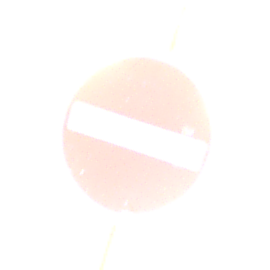
Verkehrszeichen: VerbotDerEinfahrt
Umgebung: Outdoor, Urban
Tageszeit: Night
Wetter: PartlyCloudy
Licht: Artificial
Jahreszeit: NotSpecified
Kontrast: HighContrast